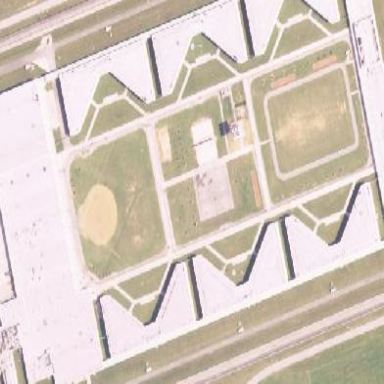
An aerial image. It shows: Prison facility surrounded by fence.